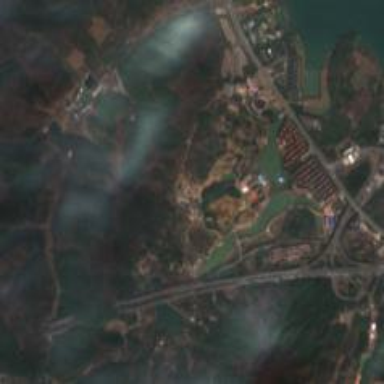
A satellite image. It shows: Theme park.